Field crop: maize
Growth stage: 1
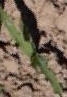
Species: maize